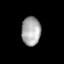
Tissue: lung
Cell type: Epithelial cells
Senescence score: 0.1823
Nuclear area (px): 539
Mean DAPI intensity: 168.098